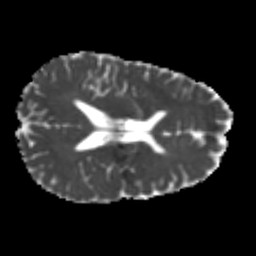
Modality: MD
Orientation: axial
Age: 24
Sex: male
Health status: healthy
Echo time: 0.074 s